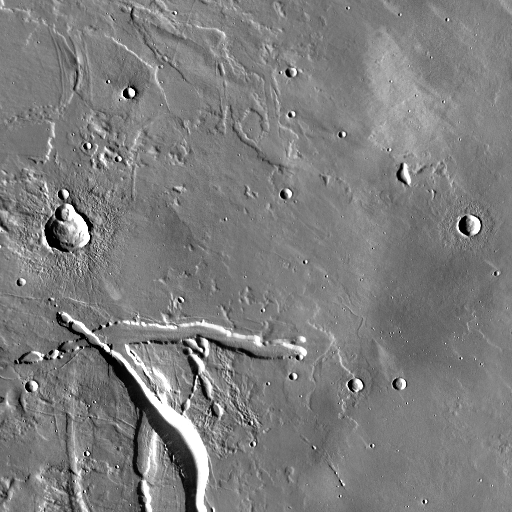
Crater classes present: Background, Other, Layered